Field crop: maize
Growth stage: 2
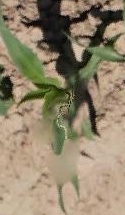
Species: maize